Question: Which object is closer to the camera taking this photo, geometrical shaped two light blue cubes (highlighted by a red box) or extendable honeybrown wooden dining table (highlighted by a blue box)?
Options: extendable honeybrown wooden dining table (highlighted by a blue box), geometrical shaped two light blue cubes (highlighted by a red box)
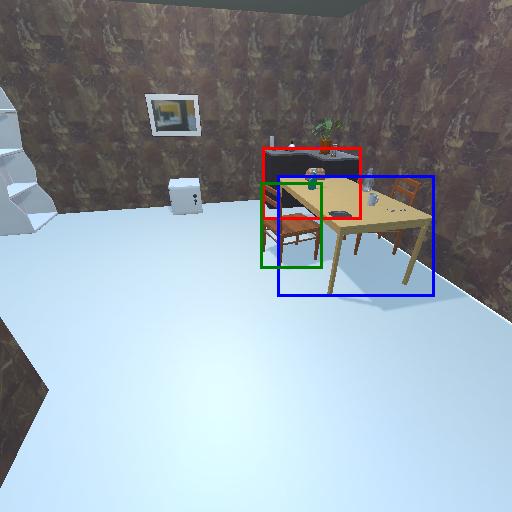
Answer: extendable honeybrown wooden dining table (highlighted by a blue box)